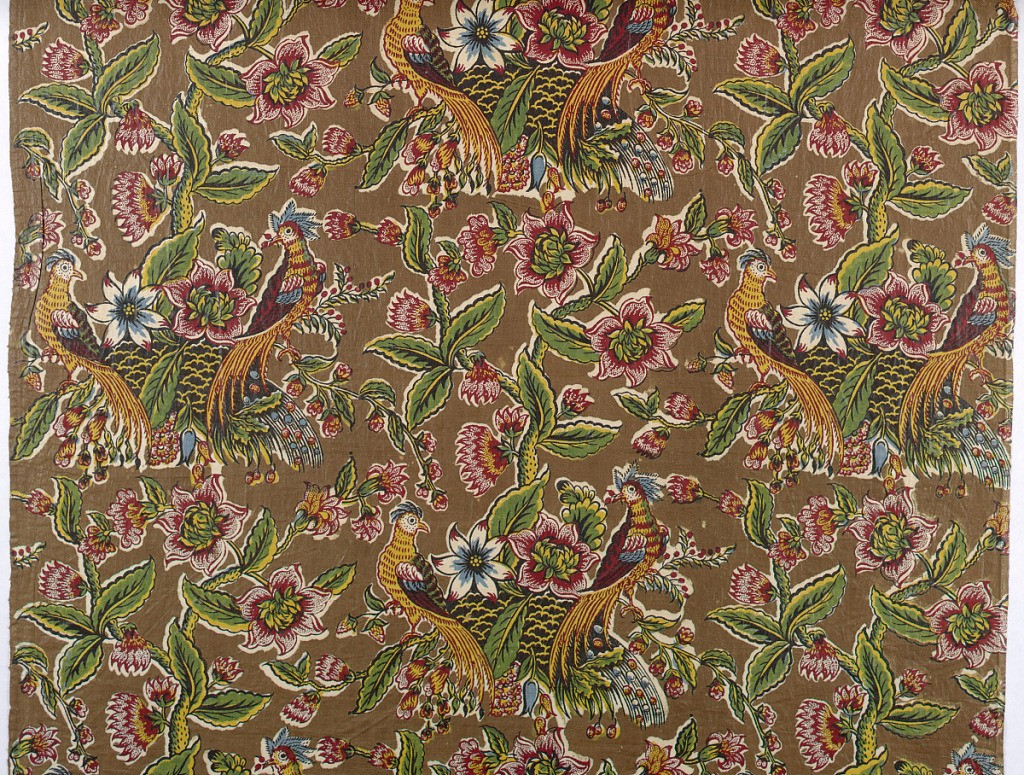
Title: Textile
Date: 1805–10
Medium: cotton Technique: block printed on plain weave, glazed
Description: Half-drop repeat of two birds on the mound of a flowering tree in bright multicolors on a brown background.